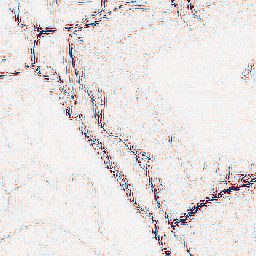
Category: wavelet
Decomposition family: wavelet_dwt
Decomposition parameters: wavelet: db2
level: 2
Upsampling method: sinc_hamming
Upsampling parameters: scale: 2
kernel_size: 8
Upsampling scale: 2